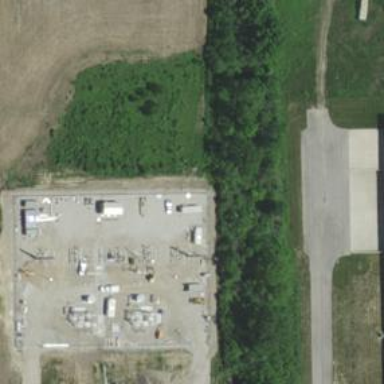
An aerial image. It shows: Power substation.